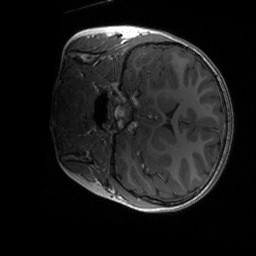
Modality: T1w
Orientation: coronal
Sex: male
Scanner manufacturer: siemens
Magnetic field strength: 3 T
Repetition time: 1.9 s
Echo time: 0.00243 s